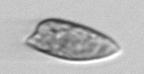
Label: Prorocentrum_dentatum